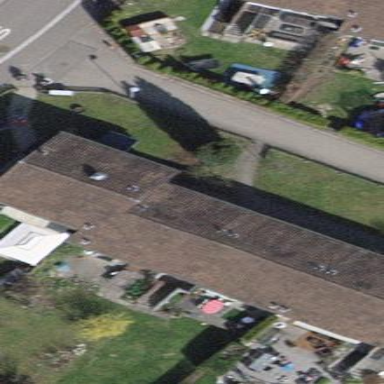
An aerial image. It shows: Building with pitched roof.